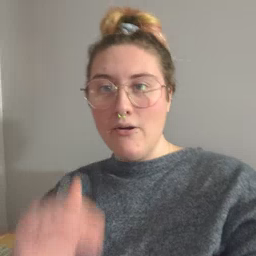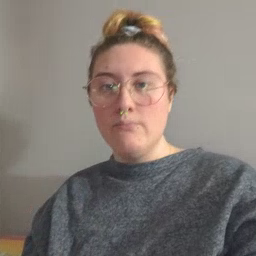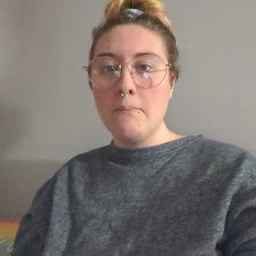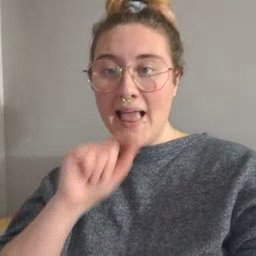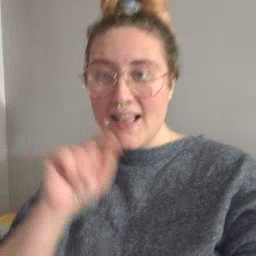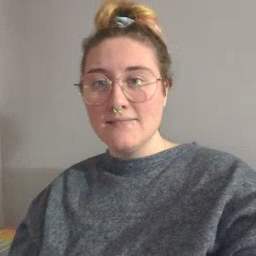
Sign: pen